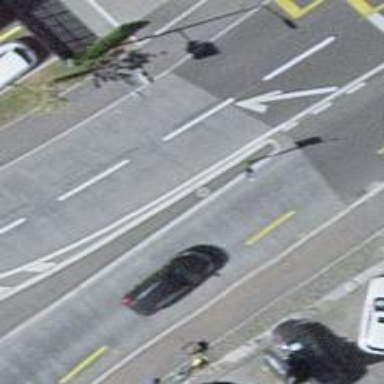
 while the right side is busway shared with cyclists."